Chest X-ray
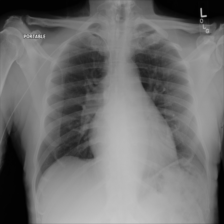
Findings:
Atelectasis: negative
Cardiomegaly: negative
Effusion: negative
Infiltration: negative
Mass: negative
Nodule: negative
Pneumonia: negative
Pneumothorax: negative
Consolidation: negative
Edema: negative
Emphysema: negative
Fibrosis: negative
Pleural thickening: negative
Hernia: negative